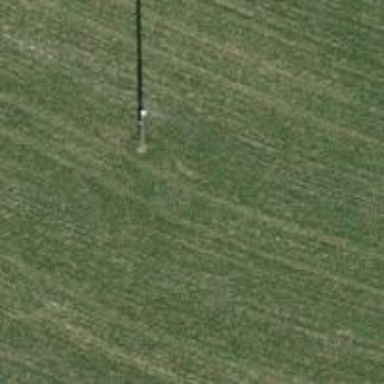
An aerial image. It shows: Minor power line.